Field crop: maize
Growth stage: 2
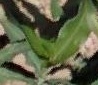
Species: maize